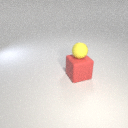
large red rubber cube below small yellow rubber sphere